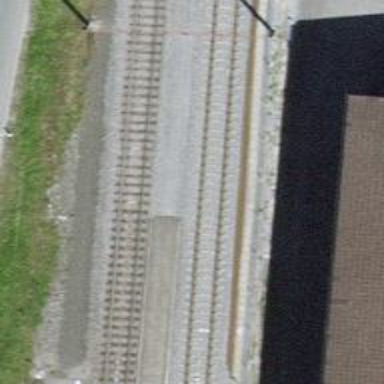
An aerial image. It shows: Platform for public transport and railway.